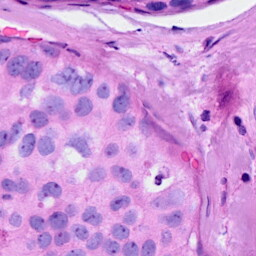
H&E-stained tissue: Breast